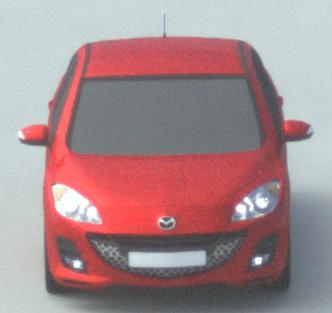
Make: Mazda
Model: 3 1.6
Detailed model: 3 (BL)
Model produced from: 2009/05
Model produced until: 2010/12
Doors: 5
Color: red
Road condition: dry road
Daytime: midday
Contrast: medium contrast